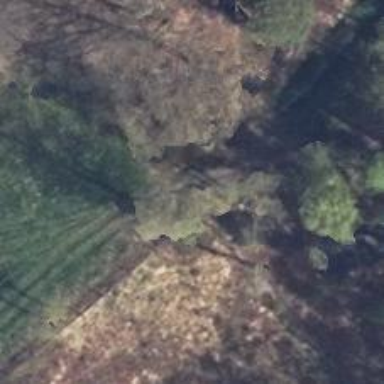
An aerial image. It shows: Hunting stand.